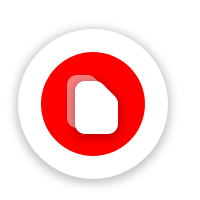
Cursor type: copy
OS/theme: linux-google-cursor
Variant: red